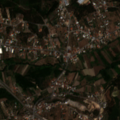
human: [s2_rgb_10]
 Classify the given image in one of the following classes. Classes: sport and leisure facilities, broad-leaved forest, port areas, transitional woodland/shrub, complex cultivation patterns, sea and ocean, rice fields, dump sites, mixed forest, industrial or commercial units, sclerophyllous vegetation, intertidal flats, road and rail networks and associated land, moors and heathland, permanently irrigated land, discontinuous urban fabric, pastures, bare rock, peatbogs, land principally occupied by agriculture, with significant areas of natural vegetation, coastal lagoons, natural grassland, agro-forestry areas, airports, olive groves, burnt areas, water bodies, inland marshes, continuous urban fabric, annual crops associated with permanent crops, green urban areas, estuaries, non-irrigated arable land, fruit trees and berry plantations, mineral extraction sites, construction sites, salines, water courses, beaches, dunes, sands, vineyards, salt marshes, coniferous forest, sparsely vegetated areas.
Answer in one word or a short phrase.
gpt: discontinuous urban fabric, permanently irrigated land, olive groves, coniferous forest, mixed forest, transitional woodland/shrub